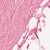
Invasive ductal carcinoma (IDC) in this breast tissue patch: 0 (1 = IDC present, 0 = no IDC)